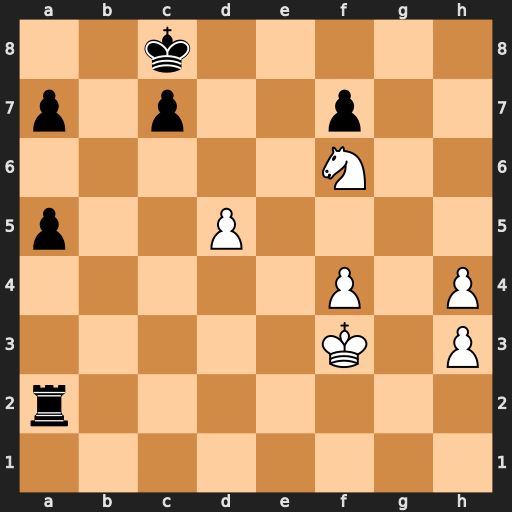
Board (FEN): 2k5/p1p2p2/5N2/p2P4/5P1P/5K1P/r7/8
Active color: w
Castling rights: -
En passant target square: -
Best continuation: h5 Rh2 Kg3